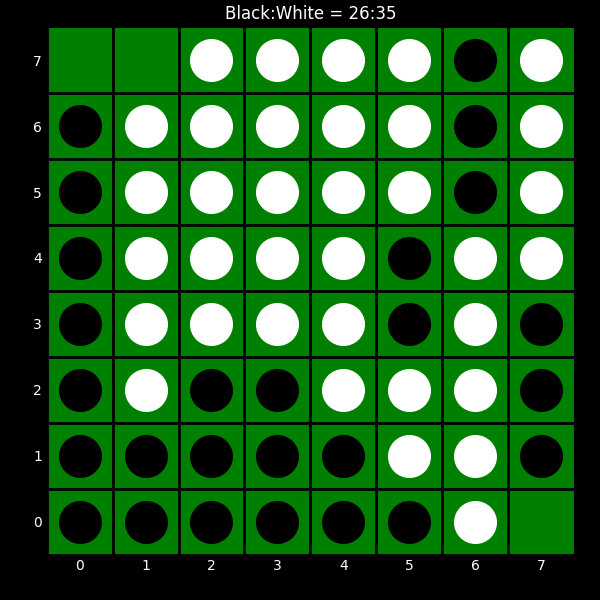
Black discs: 26
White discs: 35